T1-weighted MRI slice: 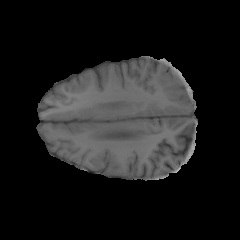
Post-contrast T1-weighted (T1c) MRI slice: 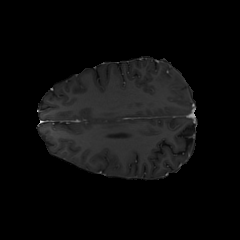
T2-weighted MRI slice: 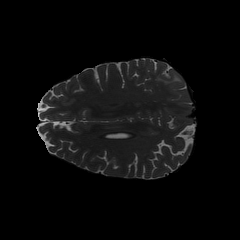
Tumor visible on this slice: yes